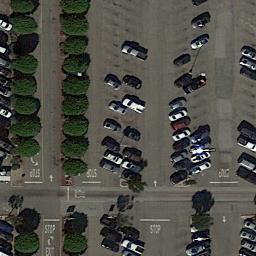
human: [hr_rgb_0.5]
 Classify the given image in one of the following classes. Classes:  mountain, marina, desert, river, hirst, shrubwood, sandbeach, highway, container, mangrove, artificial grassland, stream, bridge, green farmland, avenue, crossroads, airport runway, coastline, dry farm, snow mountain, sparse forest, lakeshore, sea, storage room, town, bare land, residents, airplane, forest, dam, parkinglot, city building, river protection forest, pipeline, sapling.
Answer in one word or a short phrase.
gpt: parkinglot